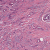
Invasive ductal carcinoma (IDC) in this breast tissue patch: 1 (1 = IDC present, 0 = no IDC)